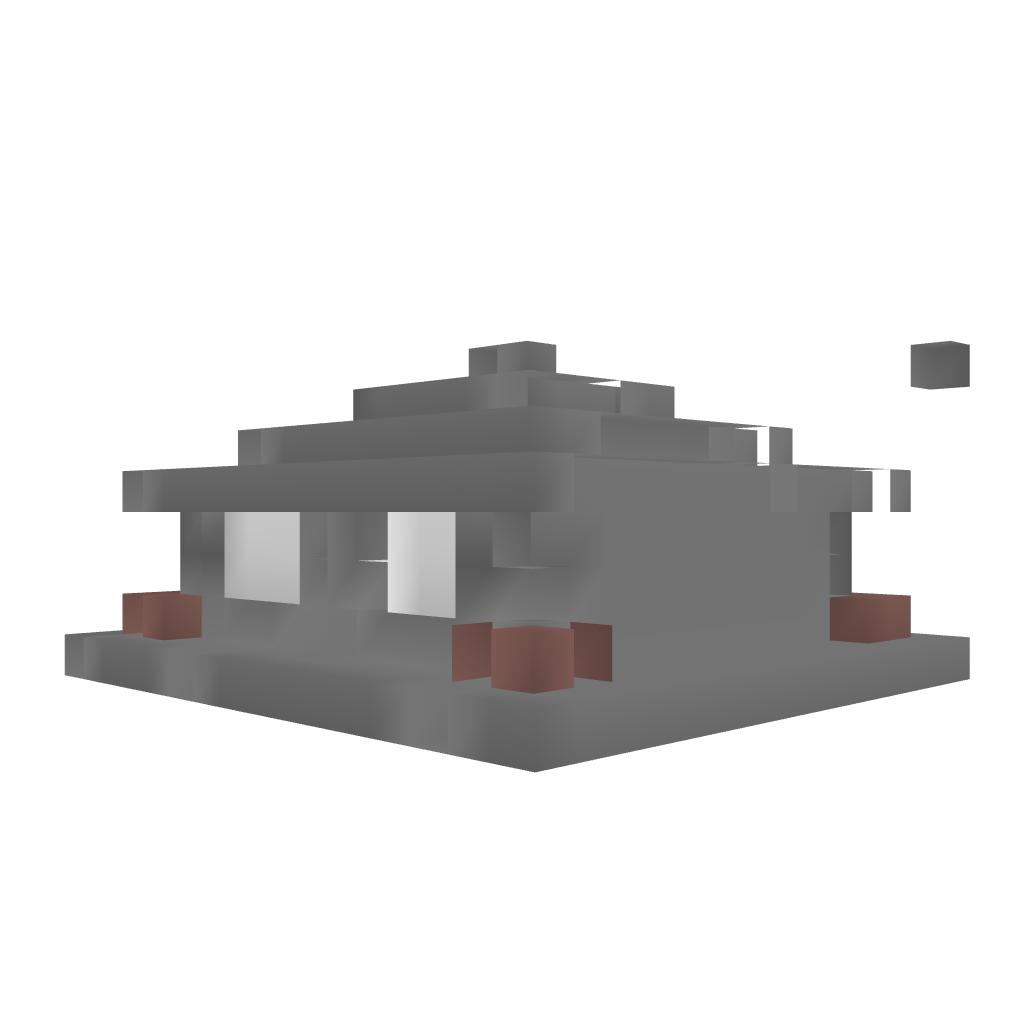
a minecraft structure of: SmallHunt good quality